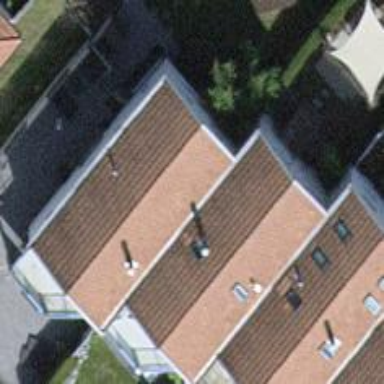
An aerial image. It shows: Terrace building.